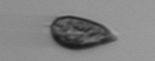
Label: Prorocentrum_triestinum